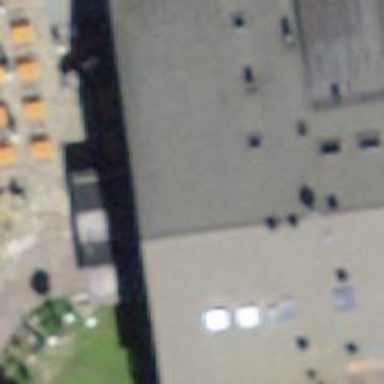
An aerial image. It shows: Hotel with restaurant.